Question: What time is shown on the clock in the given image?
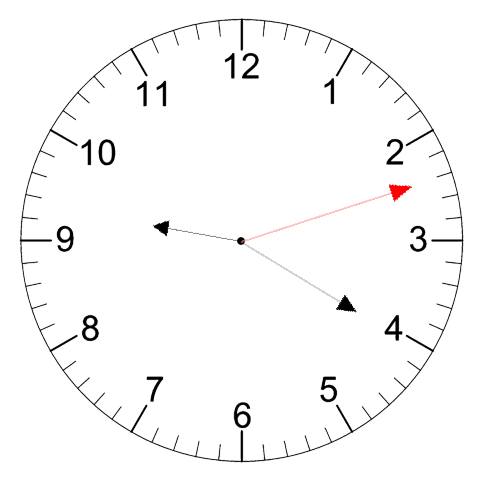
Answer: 09:20:12